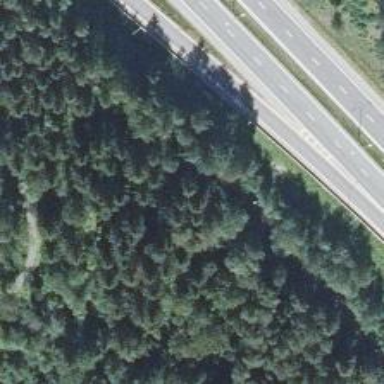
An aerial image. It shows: Cycleway designed for Nordic skiing.